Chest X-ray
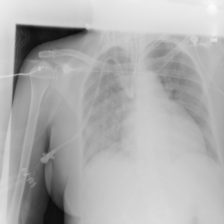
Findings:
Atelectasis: negative
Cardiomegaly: negative
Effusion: negative
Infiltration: negative
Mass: negative
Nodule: negative
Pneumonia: negative
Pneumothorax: negative
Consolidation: negative
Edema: negative
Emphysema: negative
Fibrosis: negative
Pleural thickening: negative
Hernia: negative